Field crop: maize
Growth stage: 2
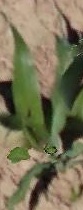
Species: maize